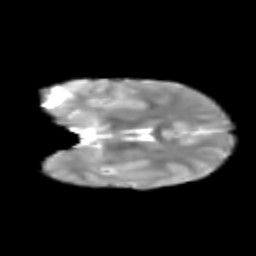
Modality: T2w
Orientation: coronal
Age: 7
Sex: female
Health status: healthy